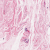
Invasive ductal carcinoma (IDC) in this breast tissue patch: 0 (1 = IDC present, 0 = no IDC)